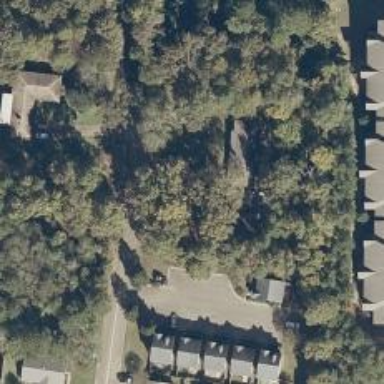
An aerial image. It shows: Driveway.